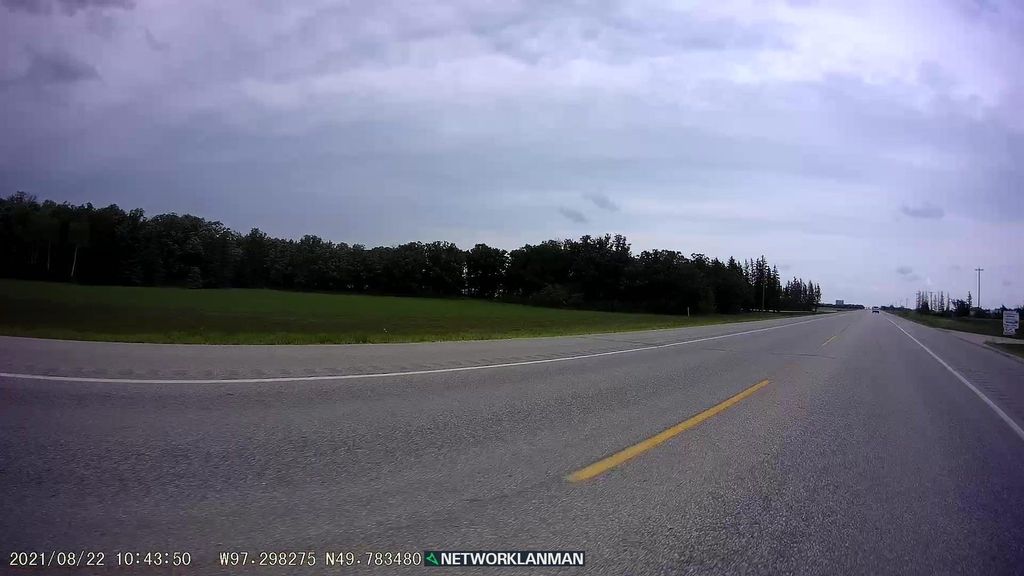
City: winnipeg